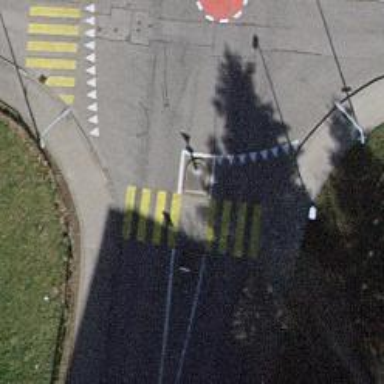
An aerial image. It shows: Zebra crossing with uncontrolled intersection and pedestrian island.